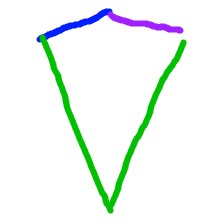
Shape: kite